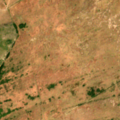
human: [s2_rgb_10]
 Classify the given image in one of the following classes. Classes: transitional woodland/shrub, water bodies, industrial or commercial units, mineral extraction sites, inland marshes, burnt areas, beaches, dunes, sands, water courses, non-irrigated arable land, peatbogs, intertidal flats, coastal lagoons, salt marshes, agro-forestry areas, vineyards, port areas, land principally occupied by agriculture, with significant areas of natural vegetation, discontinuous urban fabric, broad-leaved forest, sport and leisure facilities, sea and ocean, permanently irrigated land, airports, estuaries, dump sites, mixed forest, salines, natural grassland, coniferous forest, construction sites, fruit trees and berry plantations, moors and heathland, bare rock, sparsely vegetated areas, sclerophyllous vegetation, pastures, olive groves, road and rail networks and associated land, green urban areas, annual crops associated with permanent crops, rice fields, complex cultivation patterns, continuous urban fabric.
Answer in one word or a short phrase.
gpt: non-irrigated arable land, pastures